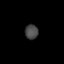
Tissue: prostate
Cell type: T cells
Senescence score: 0.7338
Nuclear area (px): 190
Mean DAPI intensity: 70.795